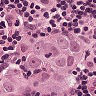
Metastatic tissue present: yes